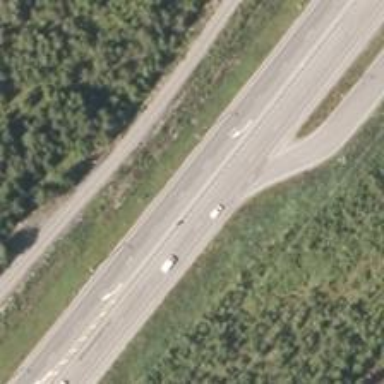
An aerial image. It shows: Asphalt trunk highway.